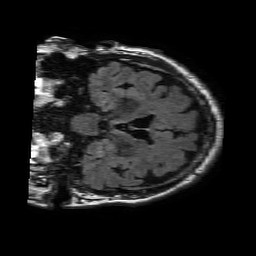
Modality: FLAIR
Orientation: coronal
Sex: male
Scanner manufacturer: philips
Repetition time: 11 s
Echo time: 0.125 s